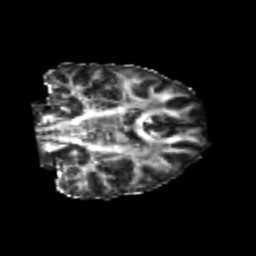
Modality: FA
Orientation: coronal
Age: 23
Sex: female
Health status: healthy
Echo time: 0.074 s